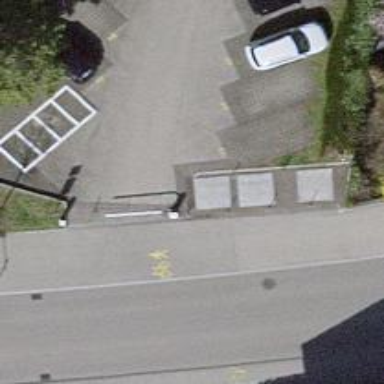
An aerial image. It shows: Gate.